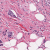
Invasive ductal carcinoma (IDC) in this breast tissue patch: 1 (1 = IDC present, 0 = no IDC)